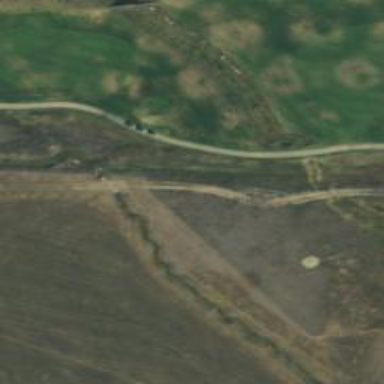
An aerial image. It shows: Well-maintained grade1 path designed for golf carts.